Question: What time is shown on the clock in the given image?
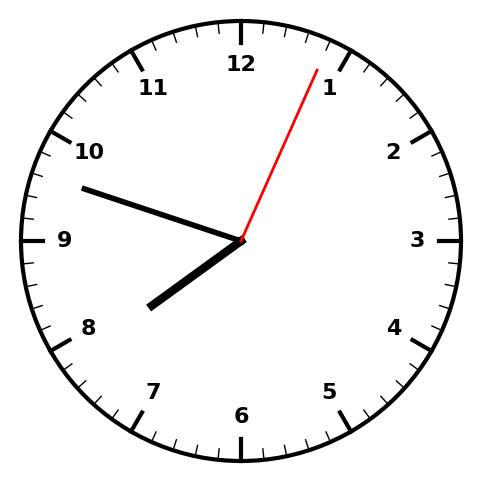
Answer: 07:48:04